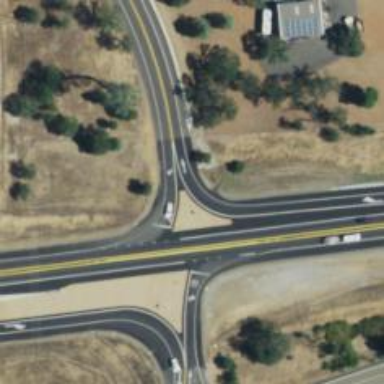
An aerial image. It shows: Asphalt trunk link road.